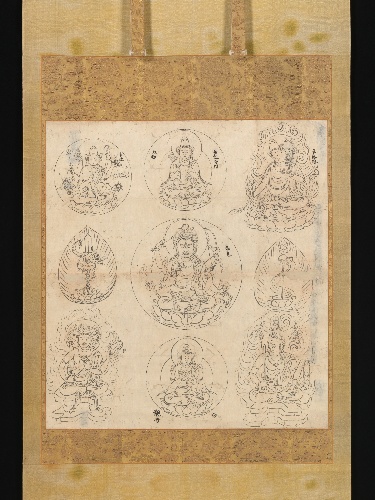
Title: 愛染曼荼羅図像 (Aizen mandara zuzō)|Iconographical Drawing of the Mandala of the Wisdom King Aizen
Date: Kashō 2 (1107)
Object type: Hanging scroll
Classification: Paintings
Medium: Hanging scroll; ink on paper
Culture: Japan
Period: Heian period (794–1185)
Dimensions: Image: 23 × 21 in. (58.4 × 53.3 cm)
Overall with mounting: 55 13/16 × 24 7/16 in. (141.7 × 62 cm)
Overall with knobs: 55 13/16 × 26 9/16 in. (141.7 × 67.4 cm)
Department: Asian Art
Credit line: Mary Griggs Burke Collection, Gift of the Mary and Jackson Burke Foundation, 2015
Accession year: 2015
Repository: Metropolitan Museum of Art, New York, NY
Tags: Bodhisattvas|Deities|Buddhism